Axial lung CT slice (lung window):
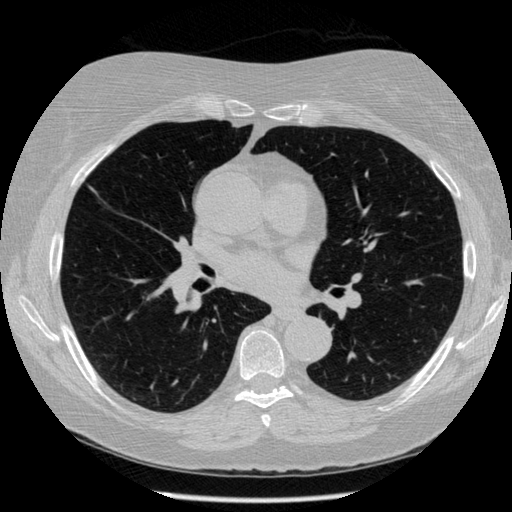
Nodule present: no